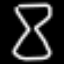
Label: hourglass